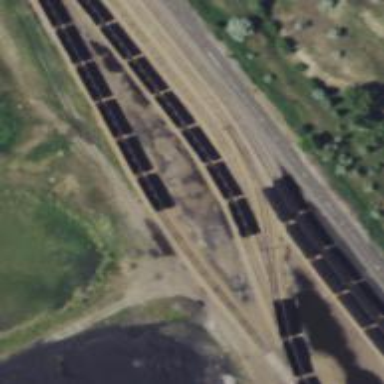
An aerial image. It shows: Railway yard in service.